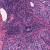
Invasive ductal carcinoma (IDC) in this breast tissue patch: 0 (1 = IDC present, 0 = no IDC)